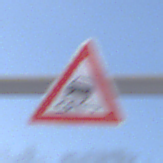
Verkehrszeichen: SchleuderOderRutschgefahr
Umgebung: Outdoor, Nature
Tageszeit: MorningAfternoon
Wetter: PartlyCloudy
Licht: Natural
Jahreszeit: Winter
Kontrast: HighContrast